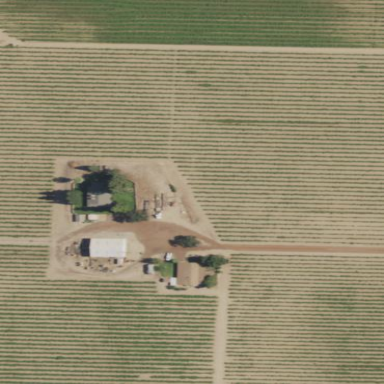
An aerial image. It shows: Vineyard.